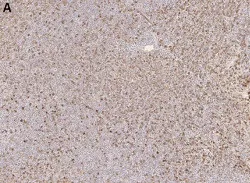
Microscopic images of lacrimal gland with anti-IgG antibody stain x100 . . Representative section of the lacrimal gland showed infiltration of IgG, and ,IgG4 cells.
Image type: pathology (immunostaining)